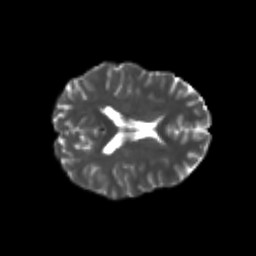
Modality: T2w
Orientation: axial
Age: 18
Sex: female
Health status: healthy
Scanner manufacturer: philips
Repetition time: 7.389 s
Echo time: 0.08599 s